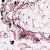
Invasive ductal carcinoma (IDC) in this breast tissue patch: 0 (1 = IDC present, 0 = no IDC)